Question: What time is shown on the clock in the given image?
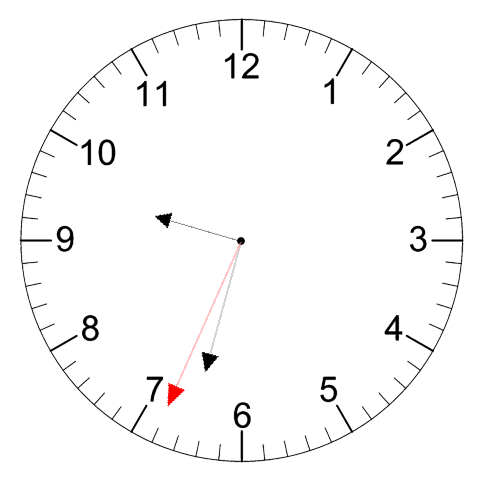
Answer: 09:32:34